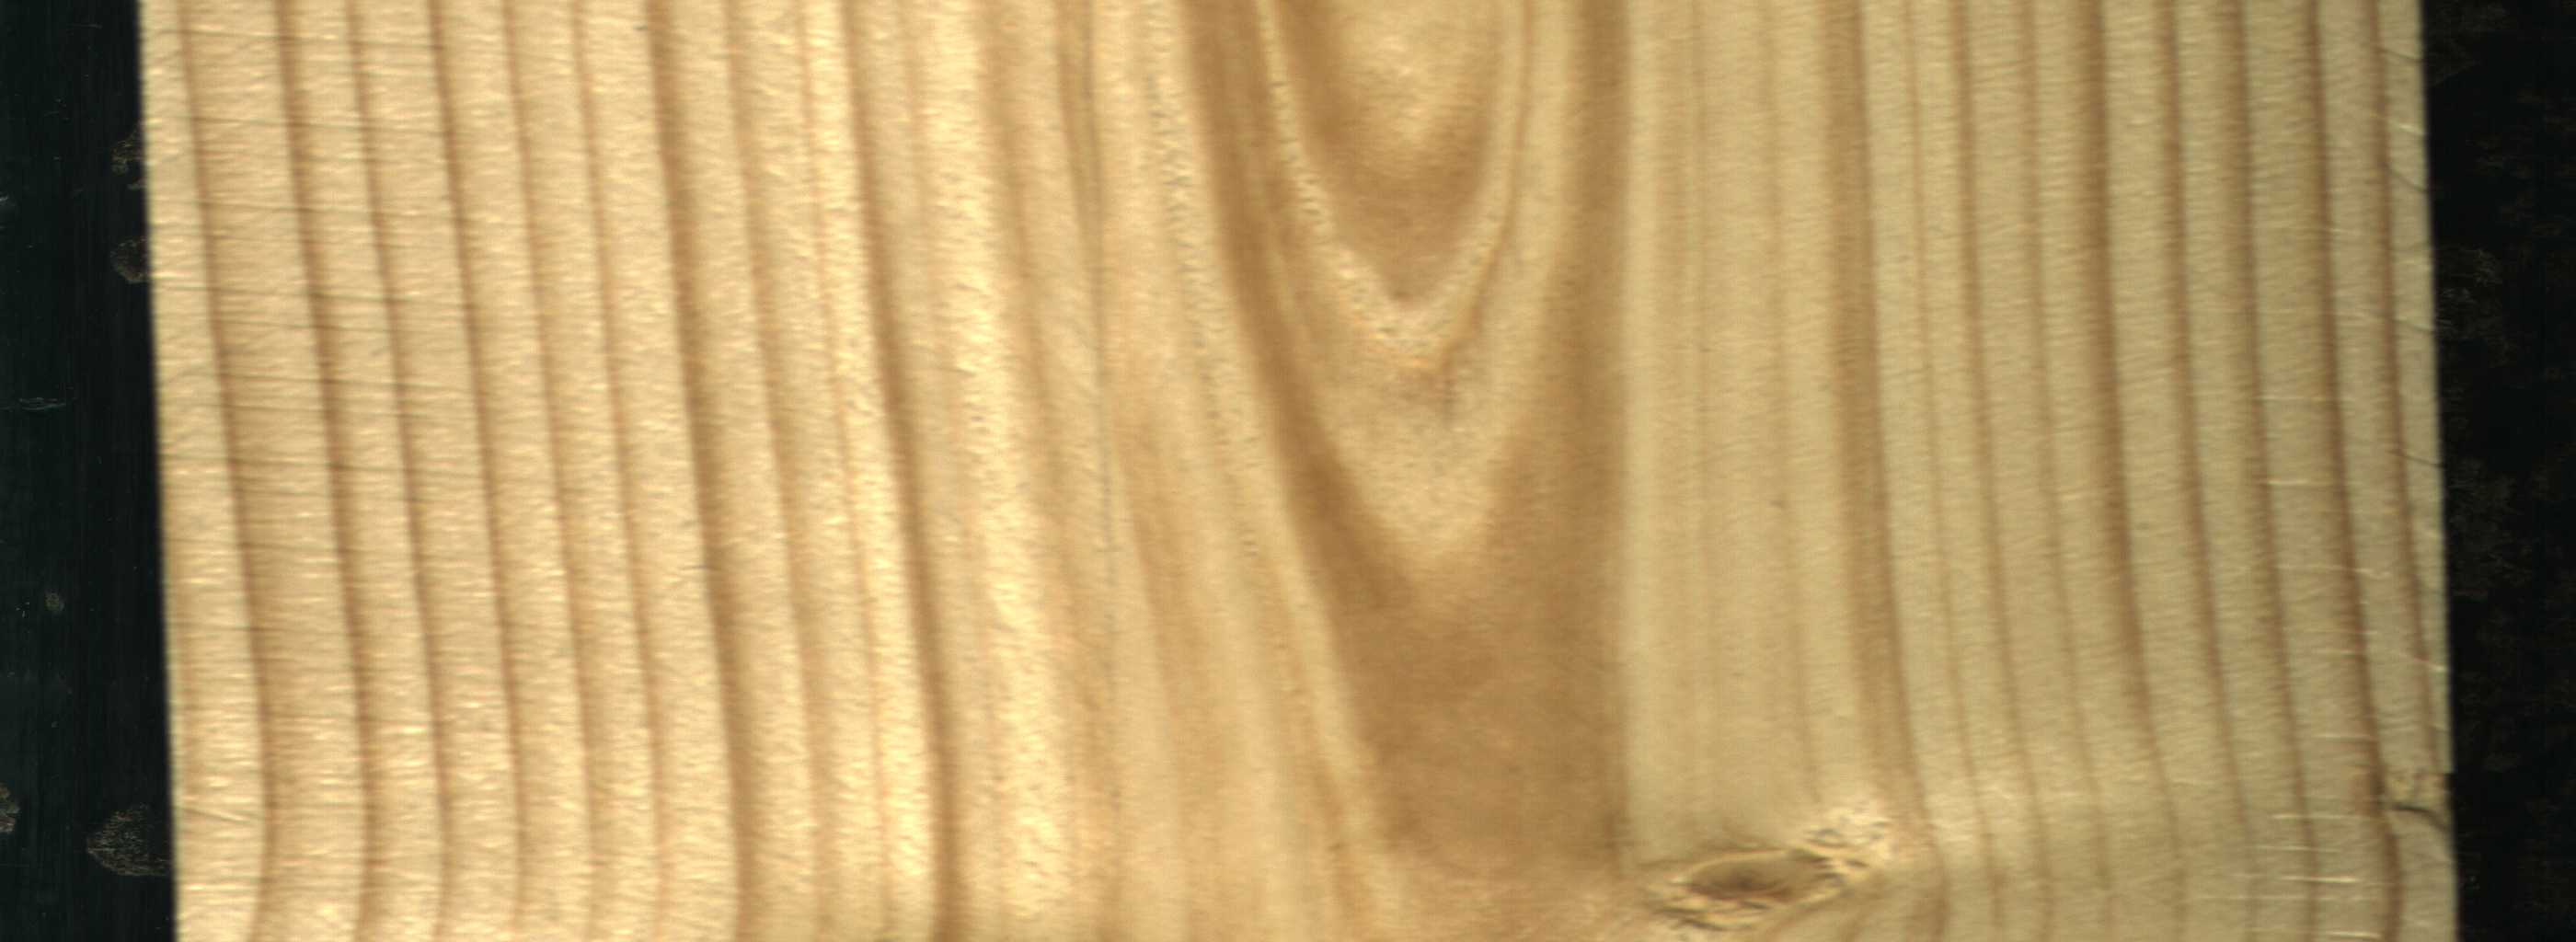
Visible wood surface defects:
Live_Knot